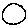
Label: circle